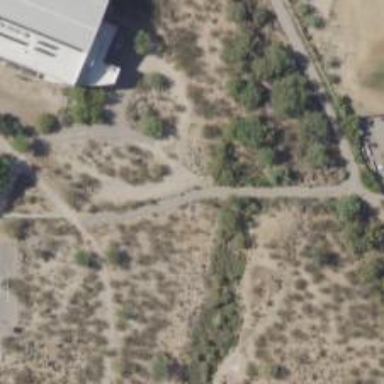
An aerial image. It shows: Path.